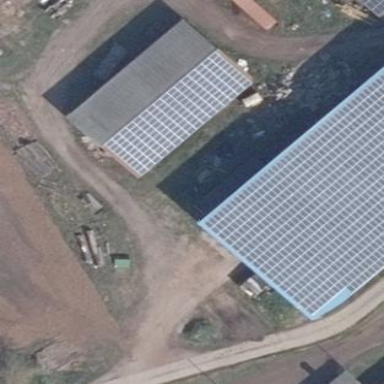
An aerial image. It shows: Building equipped with small solar photovoltaic panel for electricity generation.